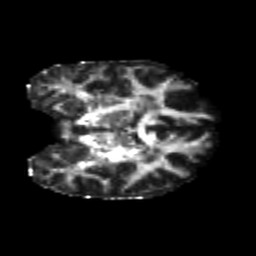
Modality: FA
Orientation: coronal
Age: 24
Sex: female
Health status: healthy
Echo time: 0.074 s